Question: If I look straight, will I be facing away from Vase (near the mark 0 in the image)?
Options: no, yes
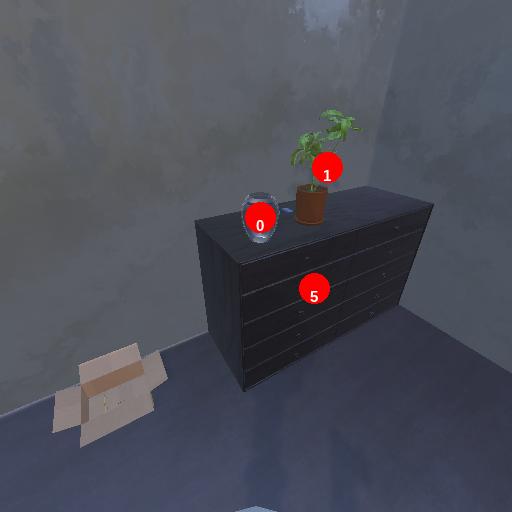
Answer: no